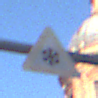
Verkehrszeichen: SchneeOderEisglaette
Umgebung: Outdoor, Urban
Tageszeit: SunriseSunset
Wetter: PartlyCloudy
Licht: Natural
Jahreszeit: NotSpecified
Kontrast: LowContrast